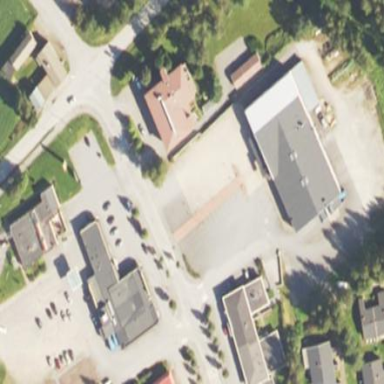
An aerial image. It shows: Retail area.